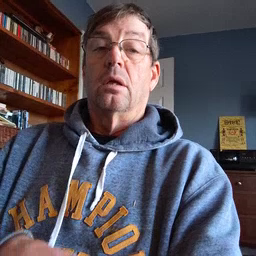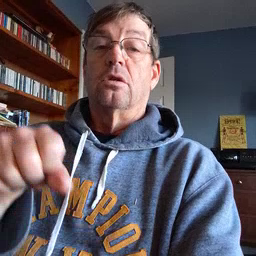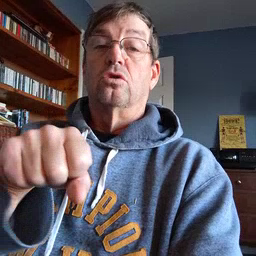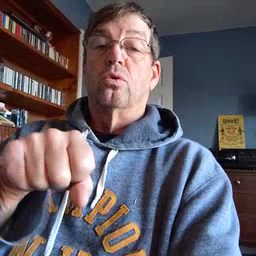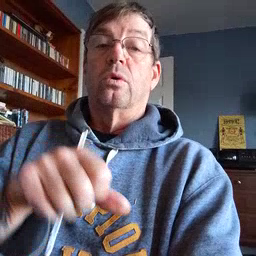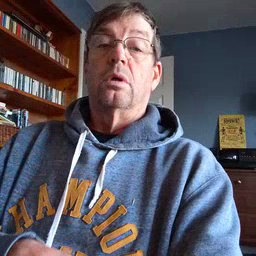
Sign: shoe